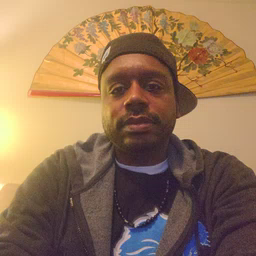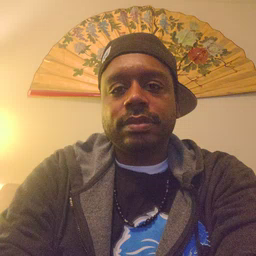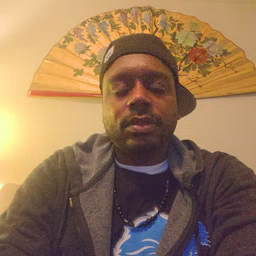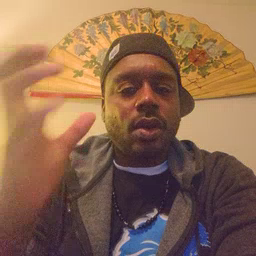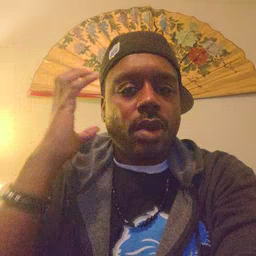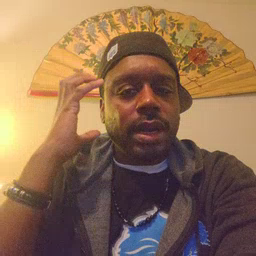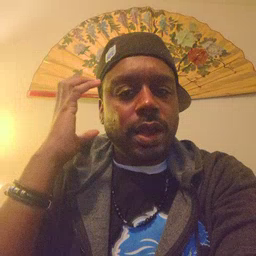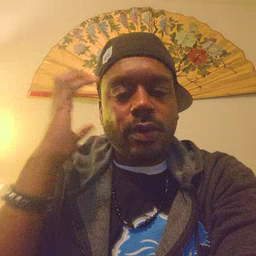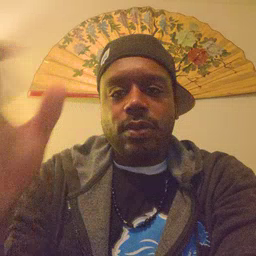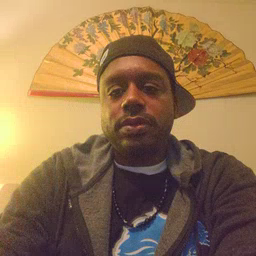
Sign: radio